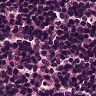
Metastatic tissue present: no